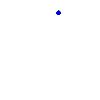
Particle: pion